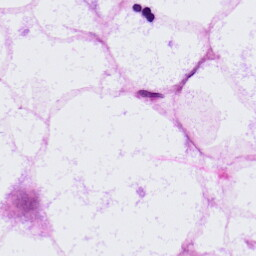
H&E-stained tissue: LymphNode